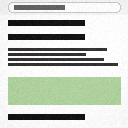
Screen state: on